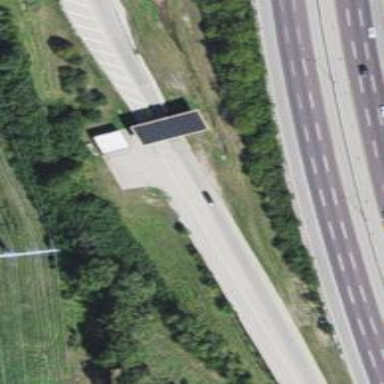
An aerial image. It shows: Toll gantry on the road.